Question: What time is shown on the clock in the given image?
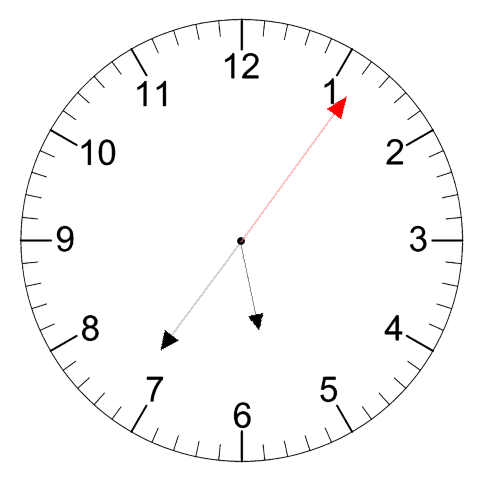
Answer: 05:36:06